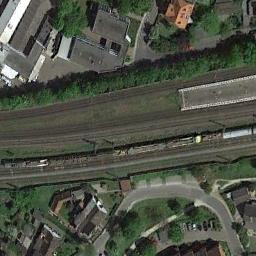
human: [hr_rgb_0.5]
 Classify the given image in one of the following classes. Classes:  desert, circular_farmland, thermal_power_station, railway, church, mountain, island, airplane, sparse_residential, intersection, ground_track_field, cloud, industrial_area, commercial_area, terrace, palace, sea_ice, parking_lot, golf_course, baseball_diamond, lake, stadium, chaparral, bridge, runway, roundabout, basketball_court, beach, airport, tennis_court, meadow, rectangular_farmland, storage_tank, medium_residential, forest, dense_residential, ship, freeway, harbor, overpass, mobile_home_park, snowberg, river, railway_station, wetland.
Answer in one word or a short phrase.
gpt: railway